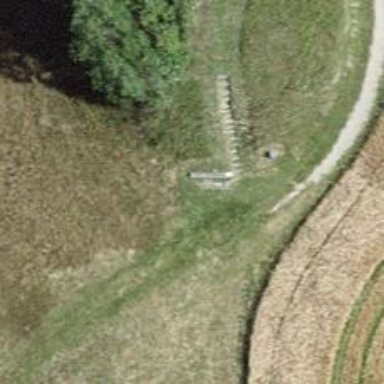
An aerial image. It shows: Bench.